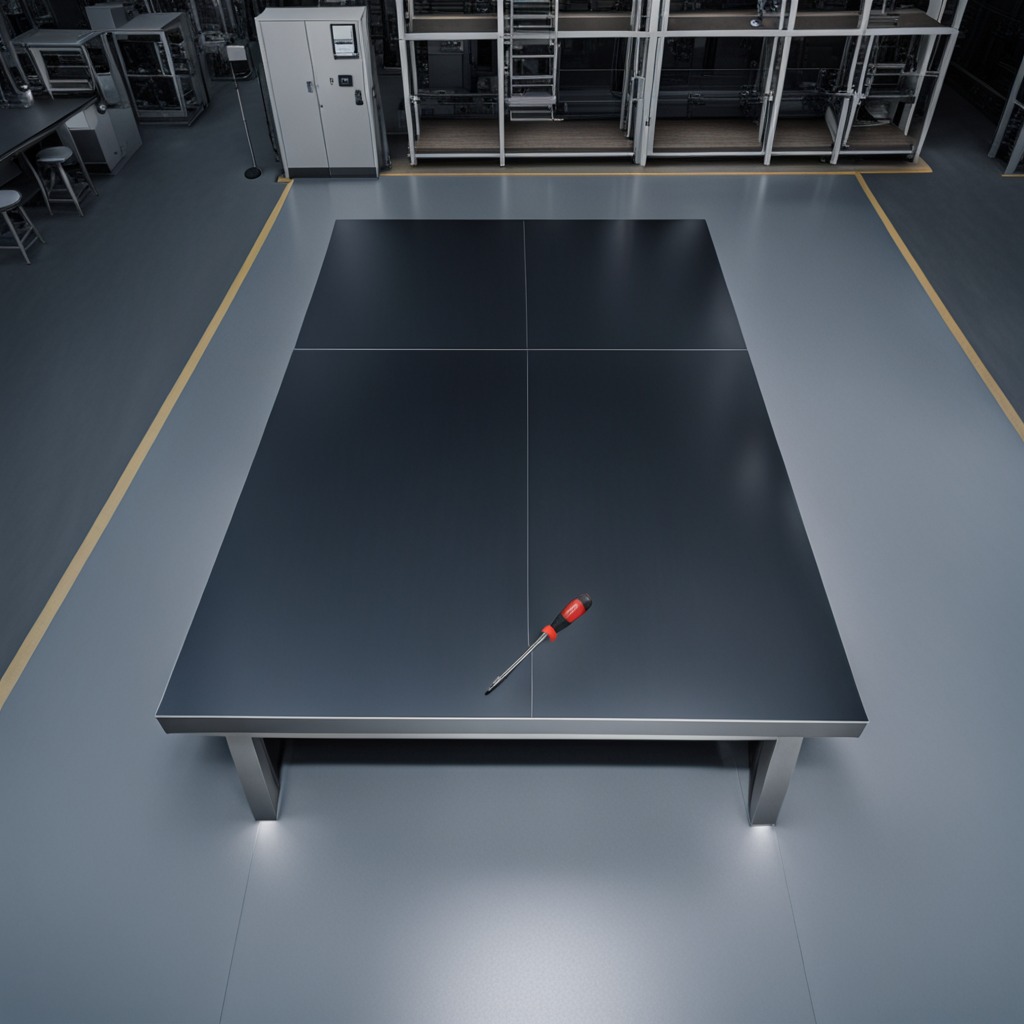
A screwdriver lies on the tabletop.